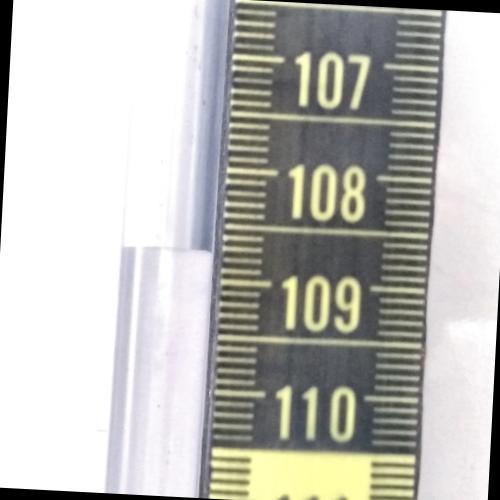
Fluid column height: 108.8 cm